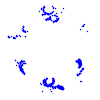
Particle: pion